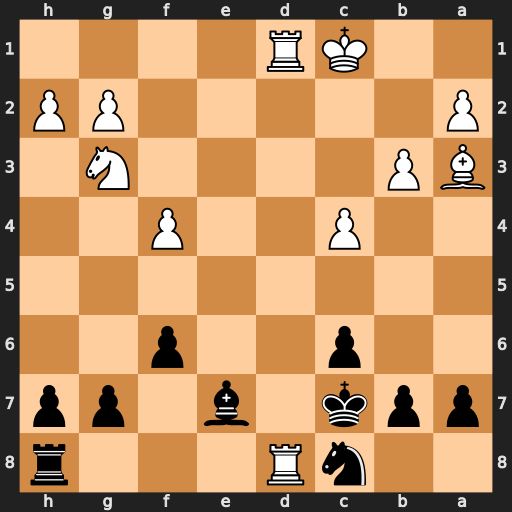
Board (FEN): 2nR3r/ppk1b1pp/2p2p2/8/2P2P2/BP4N1/P5PP/2KR4
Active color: b
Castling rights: -
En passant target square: -
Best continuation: Bxa3+ Kc2 Rxd8 Rxd8 Kxd8